Question: I am stacked with one prob.

This is my storyboard. How can I manage this case ? Should I use seperate navigationcontroller for each of them or just one is enough ? Any help would be great.
Thanks in advance.
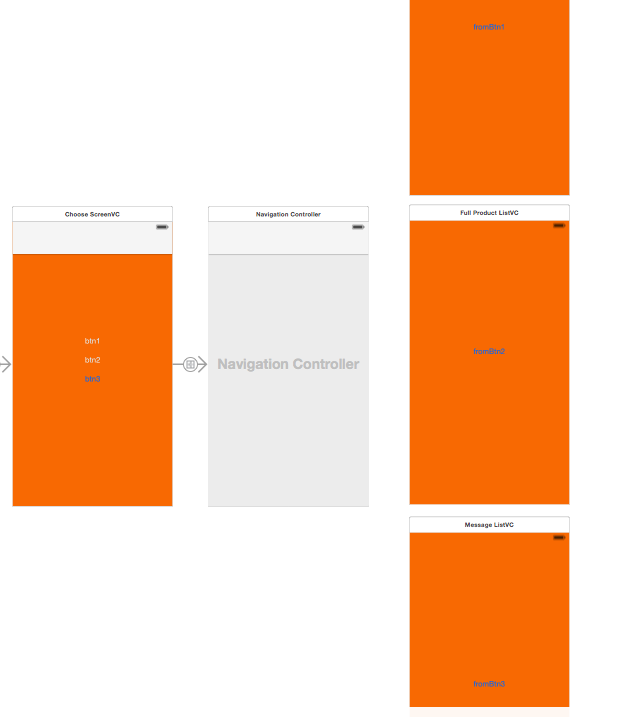
Answer: Almost there but not quite. Put your navigation controller in front, and all the others down the line will inherit the navigation. Navigating forwards and backwards is all done for you.